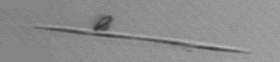
Label: Pseudo-nitzschia